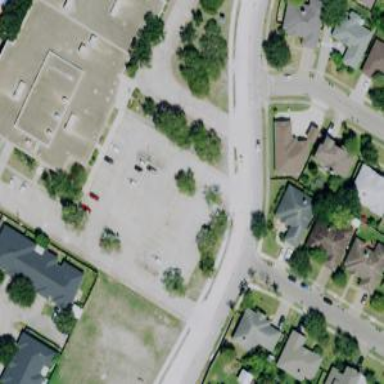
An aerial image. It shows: Marked crossing on footway.